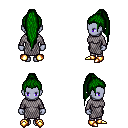
a pixel art fantasy rpg character, female body template, dark elf, purple skin, chain mail, metal pants, green extra-long topknot hairstyle, gold boots, four views (front, back, left, right), 2x2 character sprite sheet, small pixel art, hard edges, no anti-aliasing